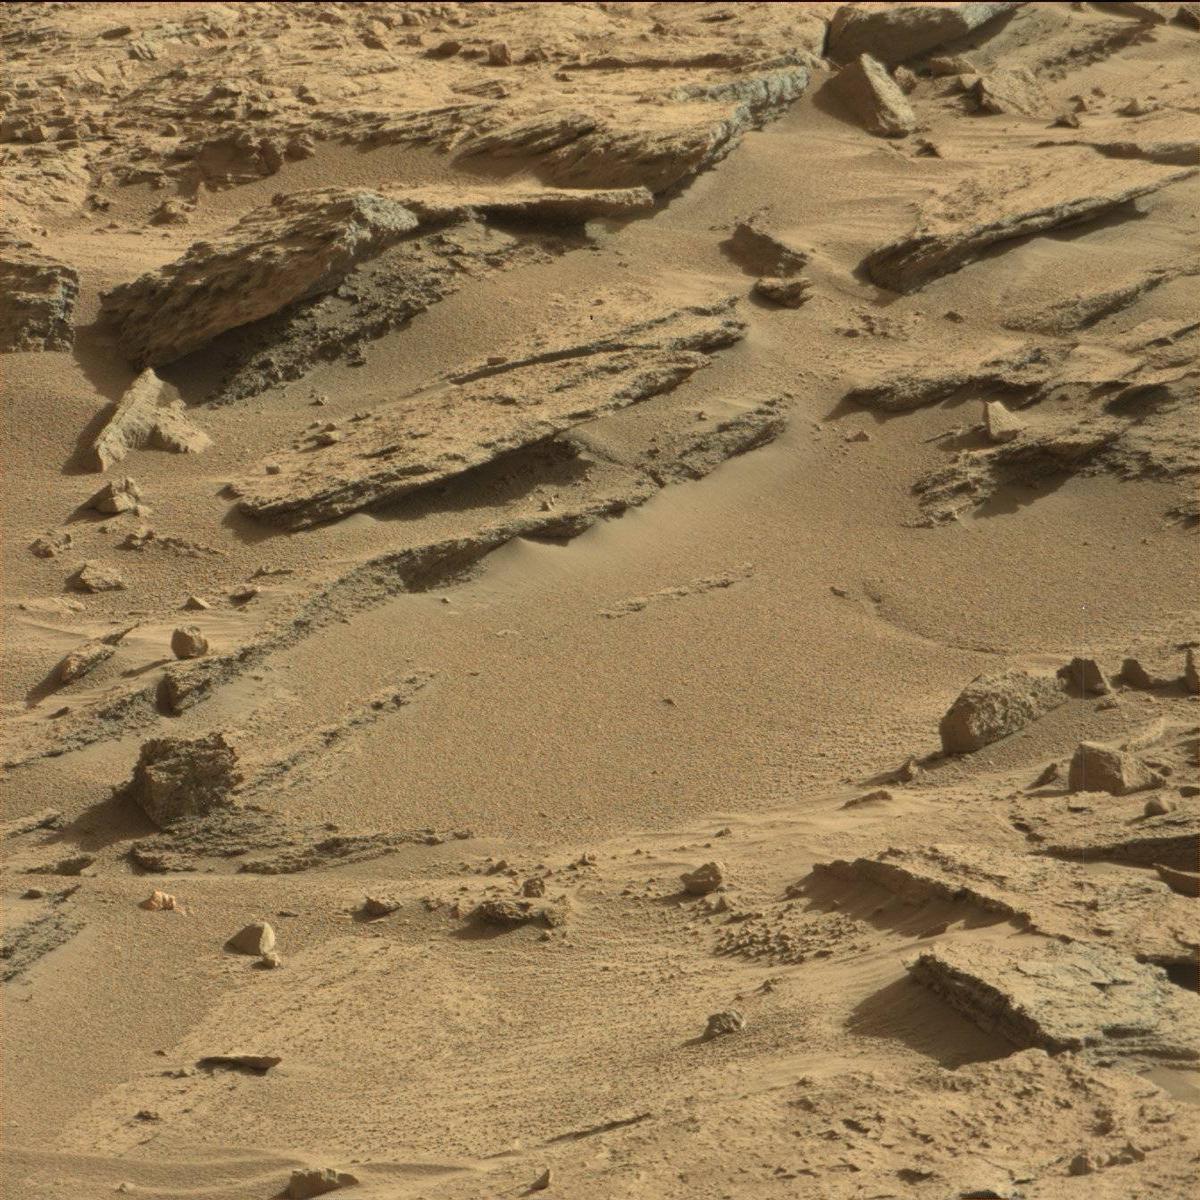
Terrain classes present: Bedrock, Sand / Soil